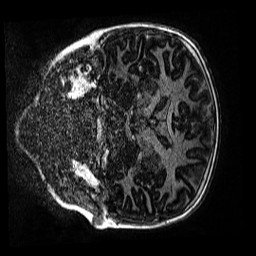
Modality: MP2RAGE
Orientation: coronal
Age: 9
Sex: male
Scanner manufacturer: siemens
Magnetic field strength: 3 T
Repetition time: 4 s
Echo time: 0.00299 s